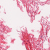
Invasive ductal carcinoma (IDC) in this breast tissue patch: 0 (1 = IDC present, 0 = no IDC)